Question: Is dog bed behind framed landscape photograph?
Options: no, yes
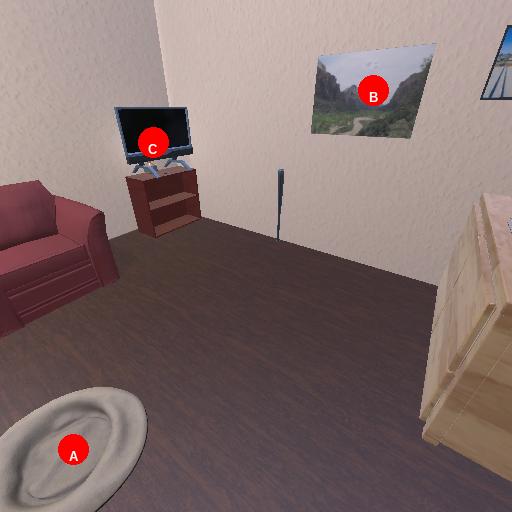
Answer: no